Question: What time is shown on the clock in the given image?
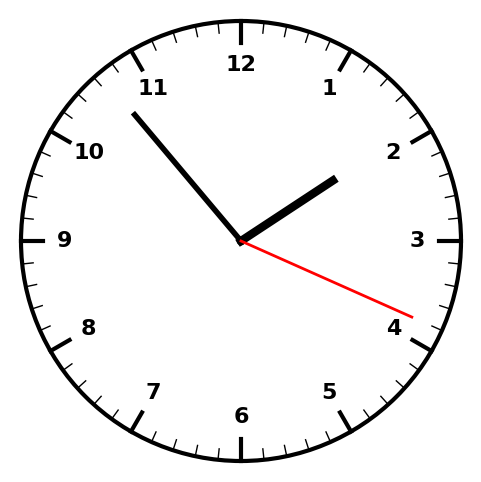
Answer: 01:53:19